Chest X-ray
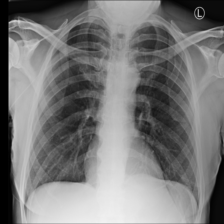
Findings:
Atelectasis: negative
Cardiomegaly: negative
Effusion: negative
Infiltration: negative
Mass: negative
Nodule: negative
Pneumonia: negative
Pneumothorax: negative
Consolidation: negative
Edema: negative
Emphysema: negative
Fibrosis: negative
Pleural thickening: negative
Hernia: negative